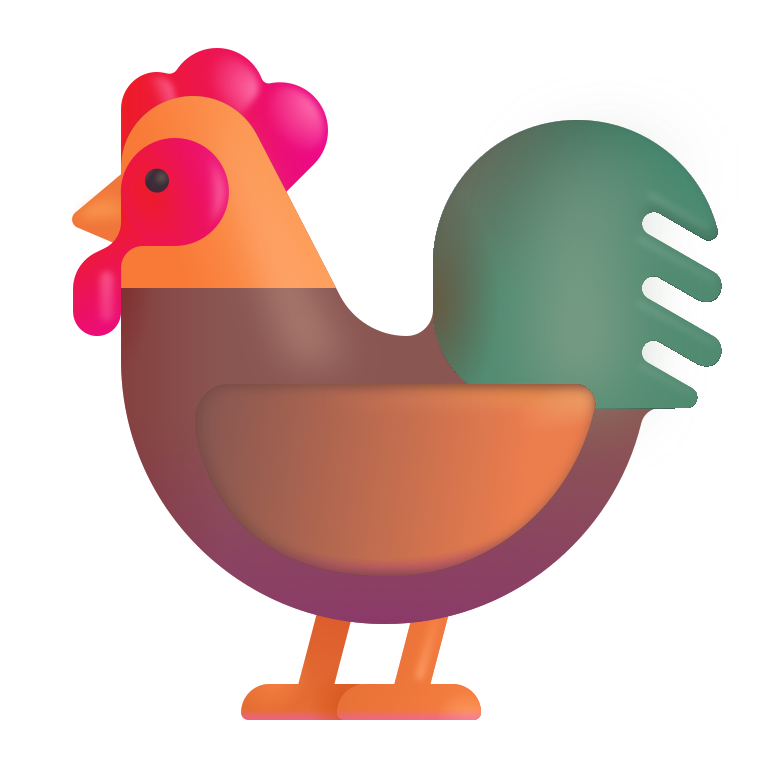
rooster color